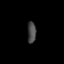
Tissue: lung
Cell type: Others
Senescence score: 0.547
Nuclear area (px): 174
Mean DAPI intensity: 73.19